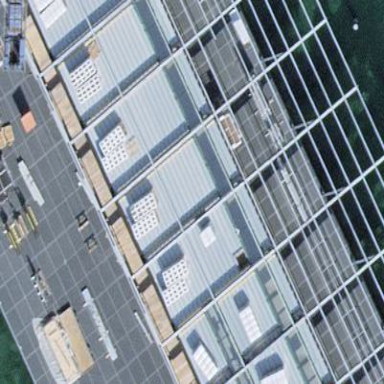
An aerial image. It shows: Industrial building.